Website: apple
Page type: billing-address
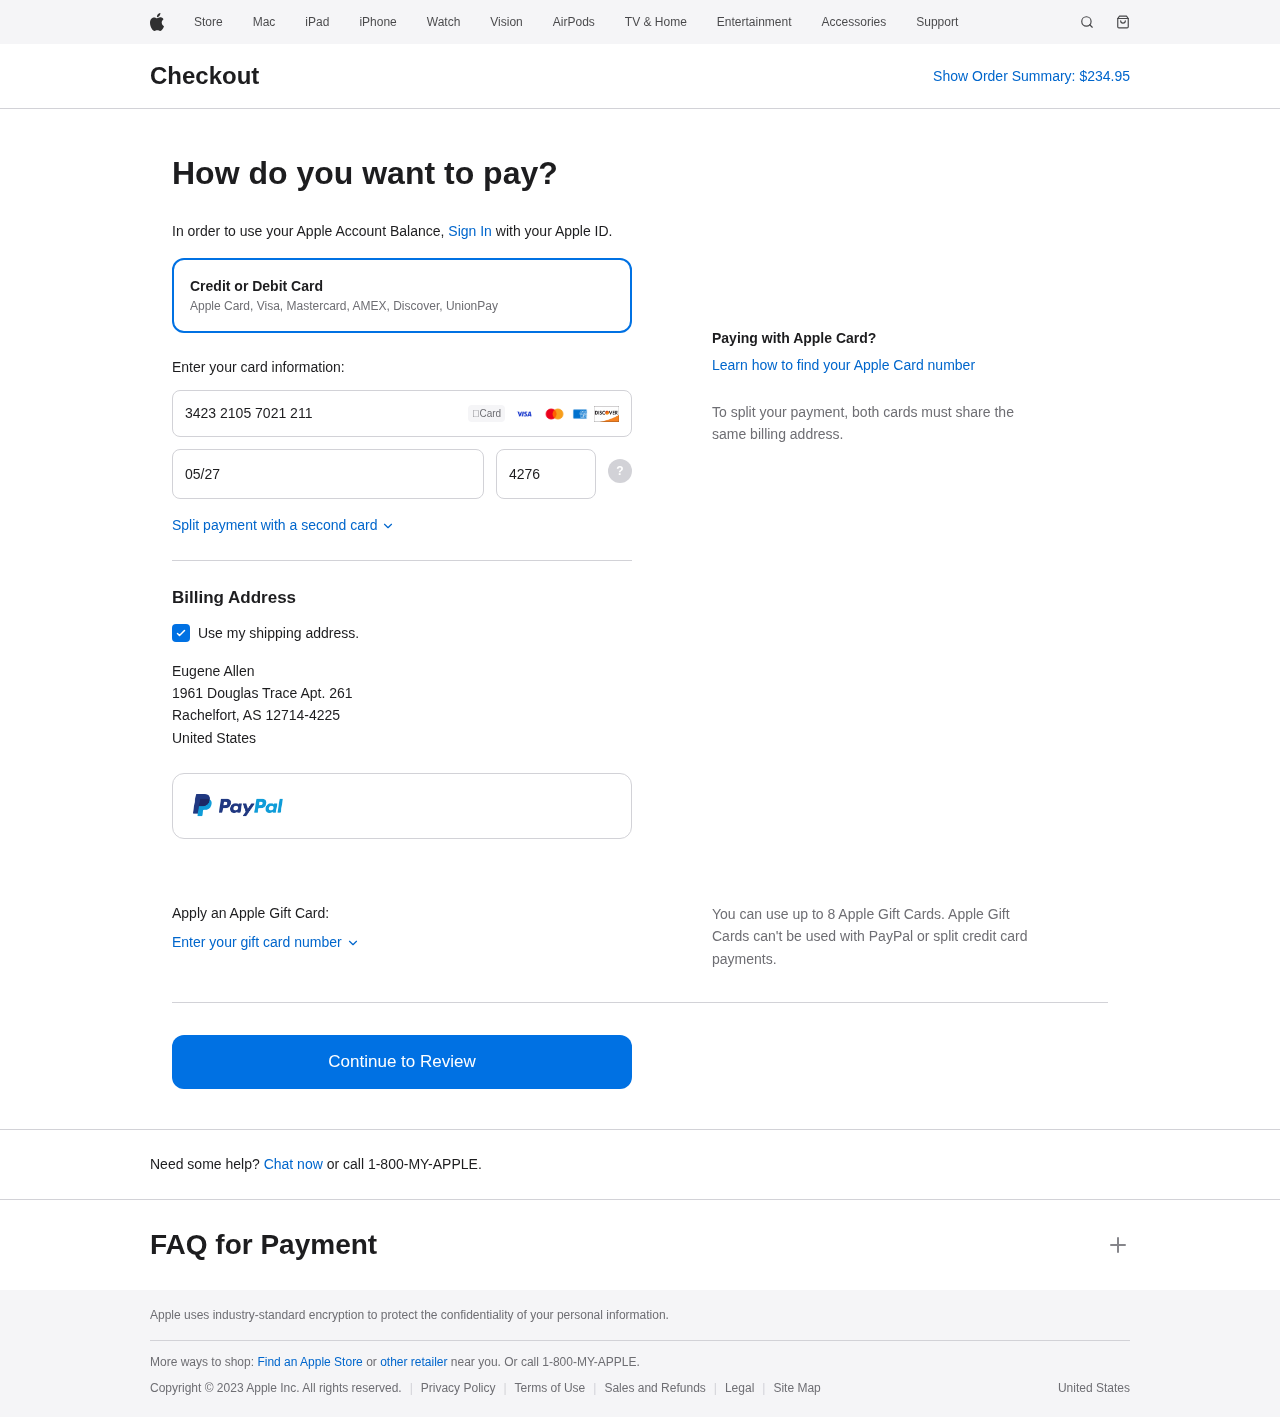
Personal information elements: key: PII_CARD_CVV
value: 4276
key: PII_CARD_EXPIRY
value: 05/27
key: PII_CARD_NUMBER
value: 3423 2105 7021 211
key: PII_CITY
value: Rachelfort
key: PII_COUNTRY
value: United States
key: PII_FULLNAME
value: Eugene Allen
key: PII_POSTCODE_FULL
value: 12714-4225
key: PII_STATE_ABBR
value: AS
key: PII_STREET
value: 1961 Douglas Trace Apt. 261
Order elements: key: ORDER_TOTAL
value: $234.95